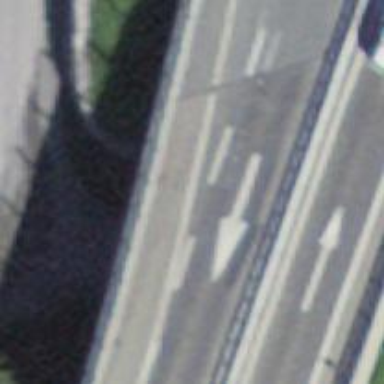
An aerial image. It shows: Motorway bridge with asphalt surface. It is part of trunk highway.